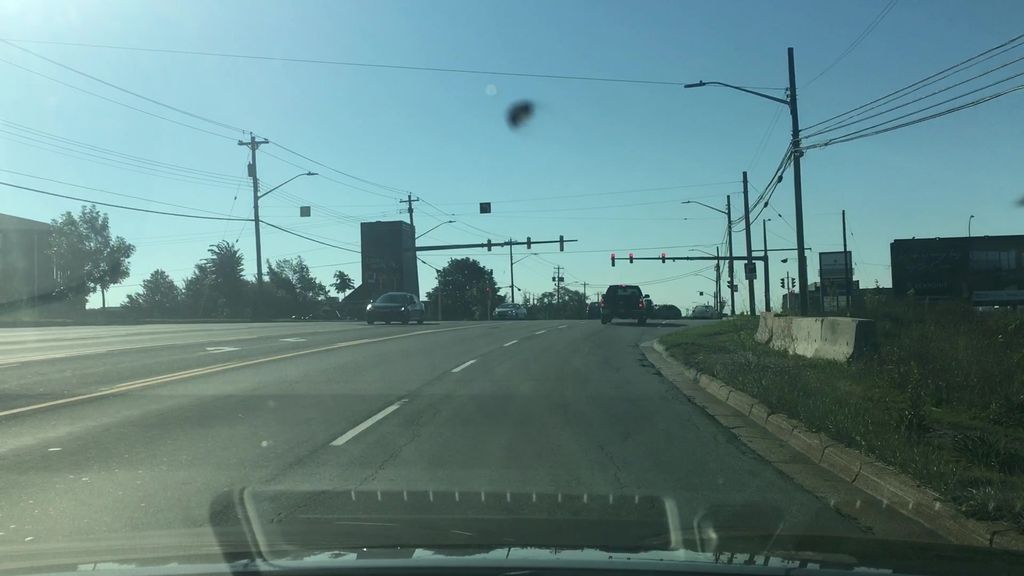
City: halifax